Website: apple
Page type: payment
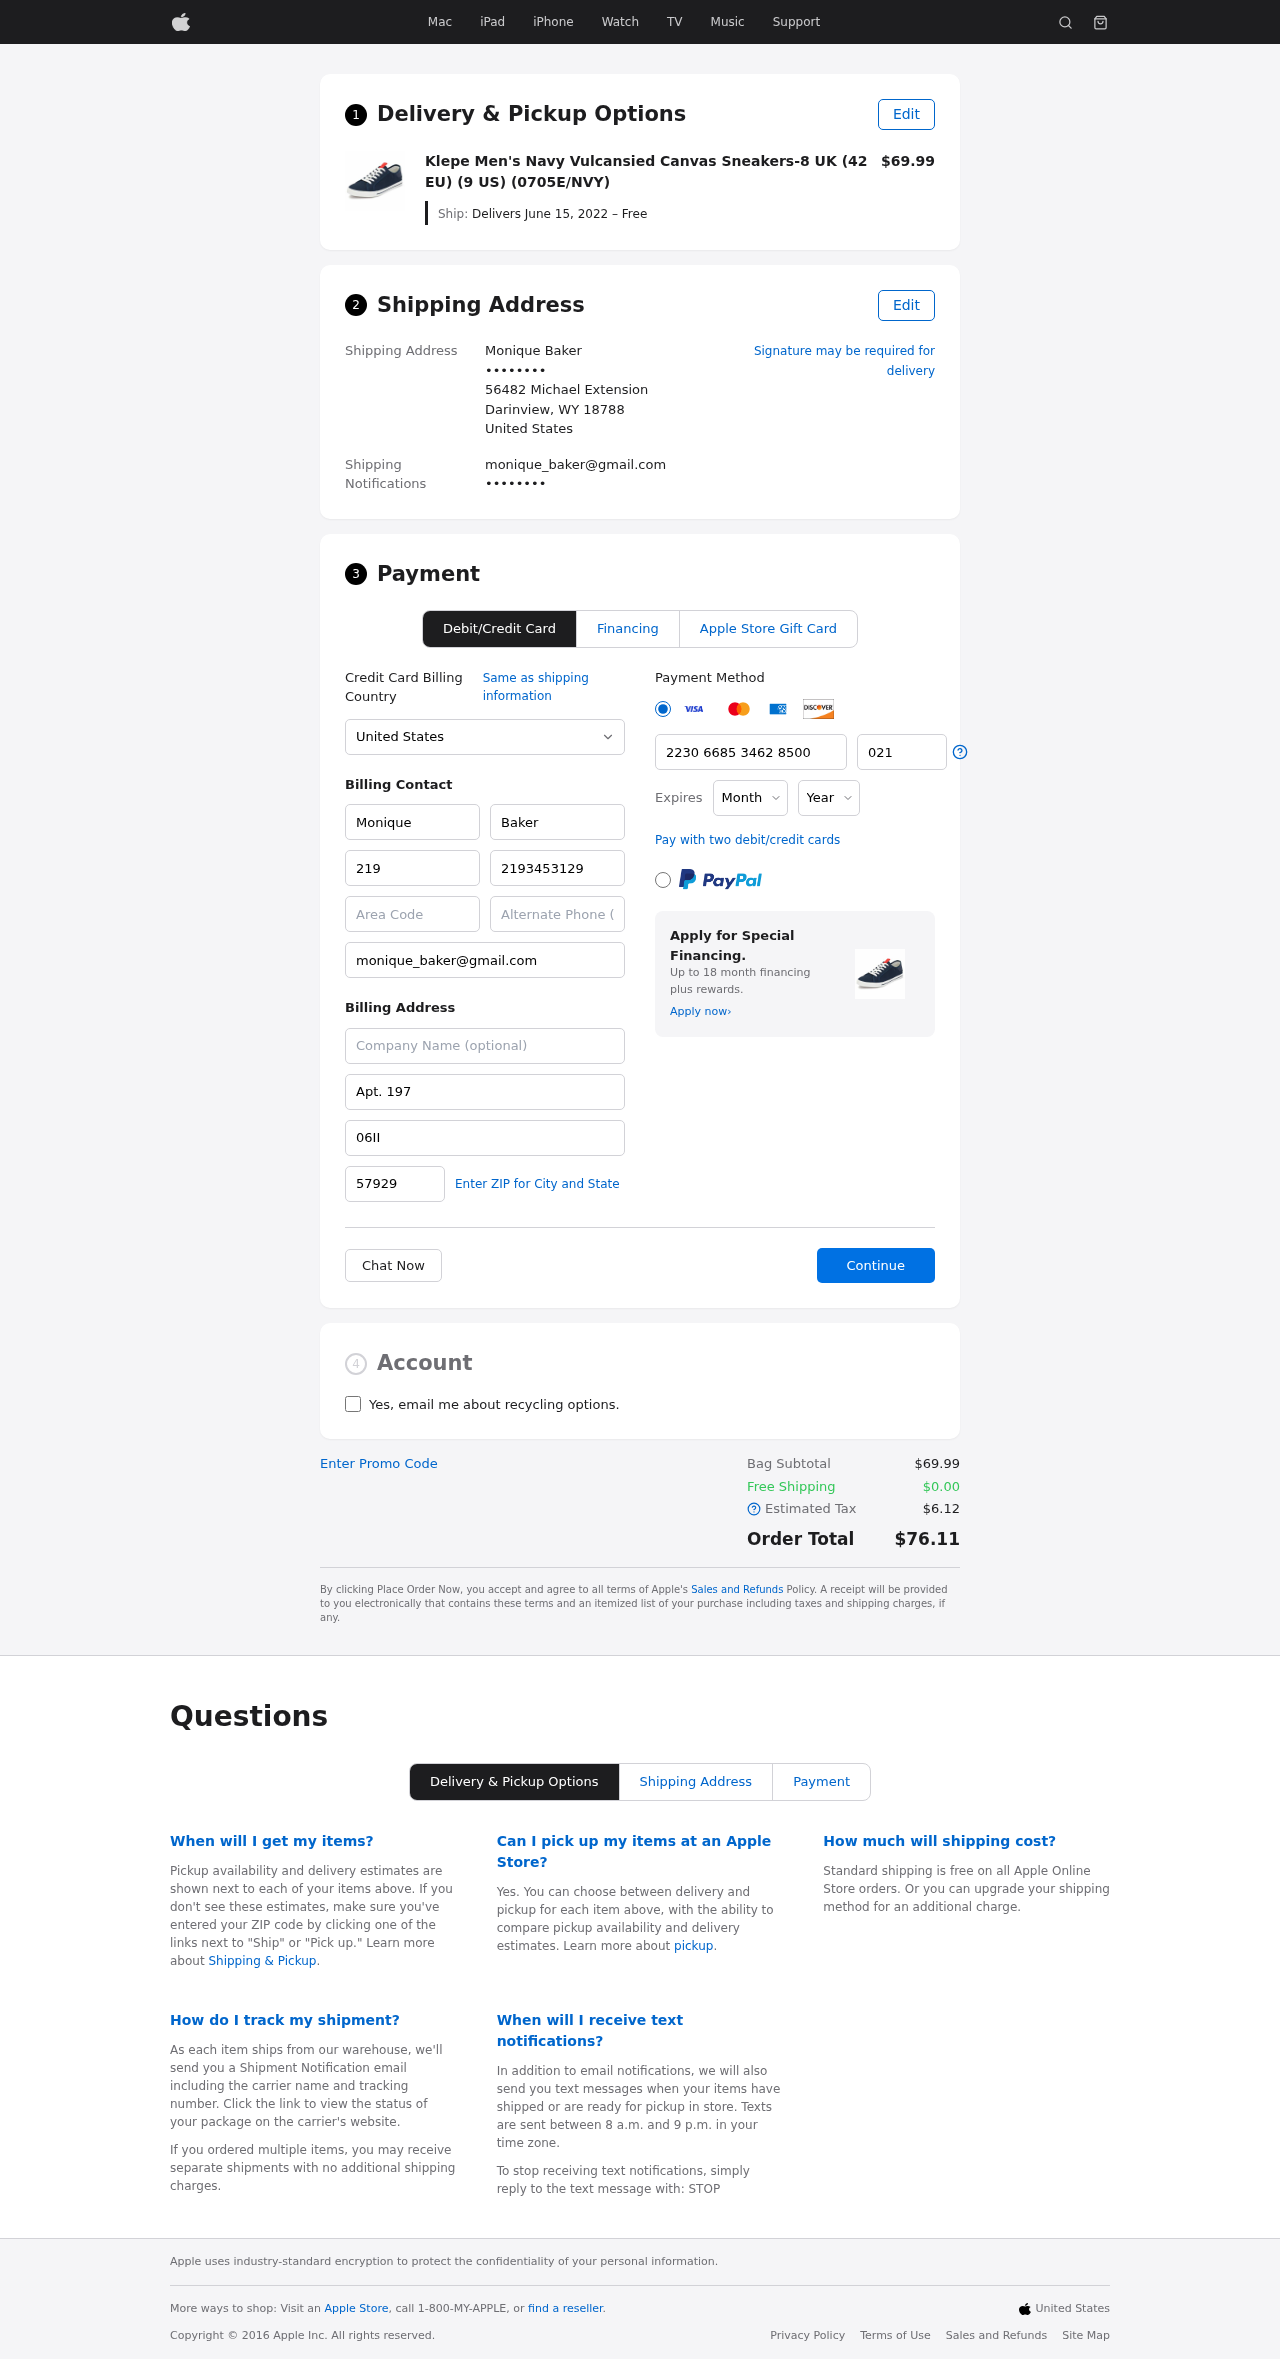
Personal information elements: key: PII_CARD_CVV
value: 021
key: PII_CARD_EXPIRY_MONTH
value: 04
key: PII_CARD_EXPIRY_YEAR
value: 30
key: PII_CARD_NUMBER
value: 2230 6685 3462 8500
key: PII_CITY_STATE_ZIP
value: Darinview, WY 18788
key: PII_COUNTRY
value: United States
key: PII_EMAIL
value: monique_baker@gmail.com
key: PII_EMAIL2
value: monique_baker@gmail.com
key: PII_FIRSTNAME
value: Monique
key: PII_FULLNAME
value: Monique Baker
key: PII_LASTNAME
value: Baker
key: PII_PHONE3
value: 2193453129
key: PII_PHONE_AREA
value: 219
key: PII_POSTCODE2
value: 57929
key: PII_SECURITY_CODE
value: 06II
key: PII_STREET
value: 56482 Michael Extension
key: PII_STREET2
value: Apt. 197
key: PII_PHONE
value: ••••••••
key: PII_PHONE2
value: ••••••••
Product elements: key: PRODUCT1_NAME
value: Klepe Men's Navy Vulcansied Canvas Sneakers-8 UK (42 EU) (9 US) (0705E/NVY)
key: PRODUCT1_PRICE
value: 69.99
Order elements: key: ORDER_DELIVERY_DATE
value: Delivers June 15, 2022 – Free
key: ORDER_SUBTOTAL
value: $69.99
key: ORDER_SHIPPING_COST
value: $0.00
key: ORDER_TAX
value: $6.12
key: ORDER_TOTAL
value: $76.11